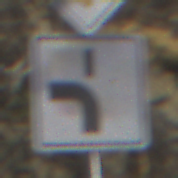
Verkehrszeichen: VerlaufVorfahrtsstrasse5
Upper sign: Vorfahrtsstrasse
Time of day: MorningAfternoon
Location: Outdoor (RoadRail)
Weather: PartlyCloudy
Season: NotSpecified
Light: Natural